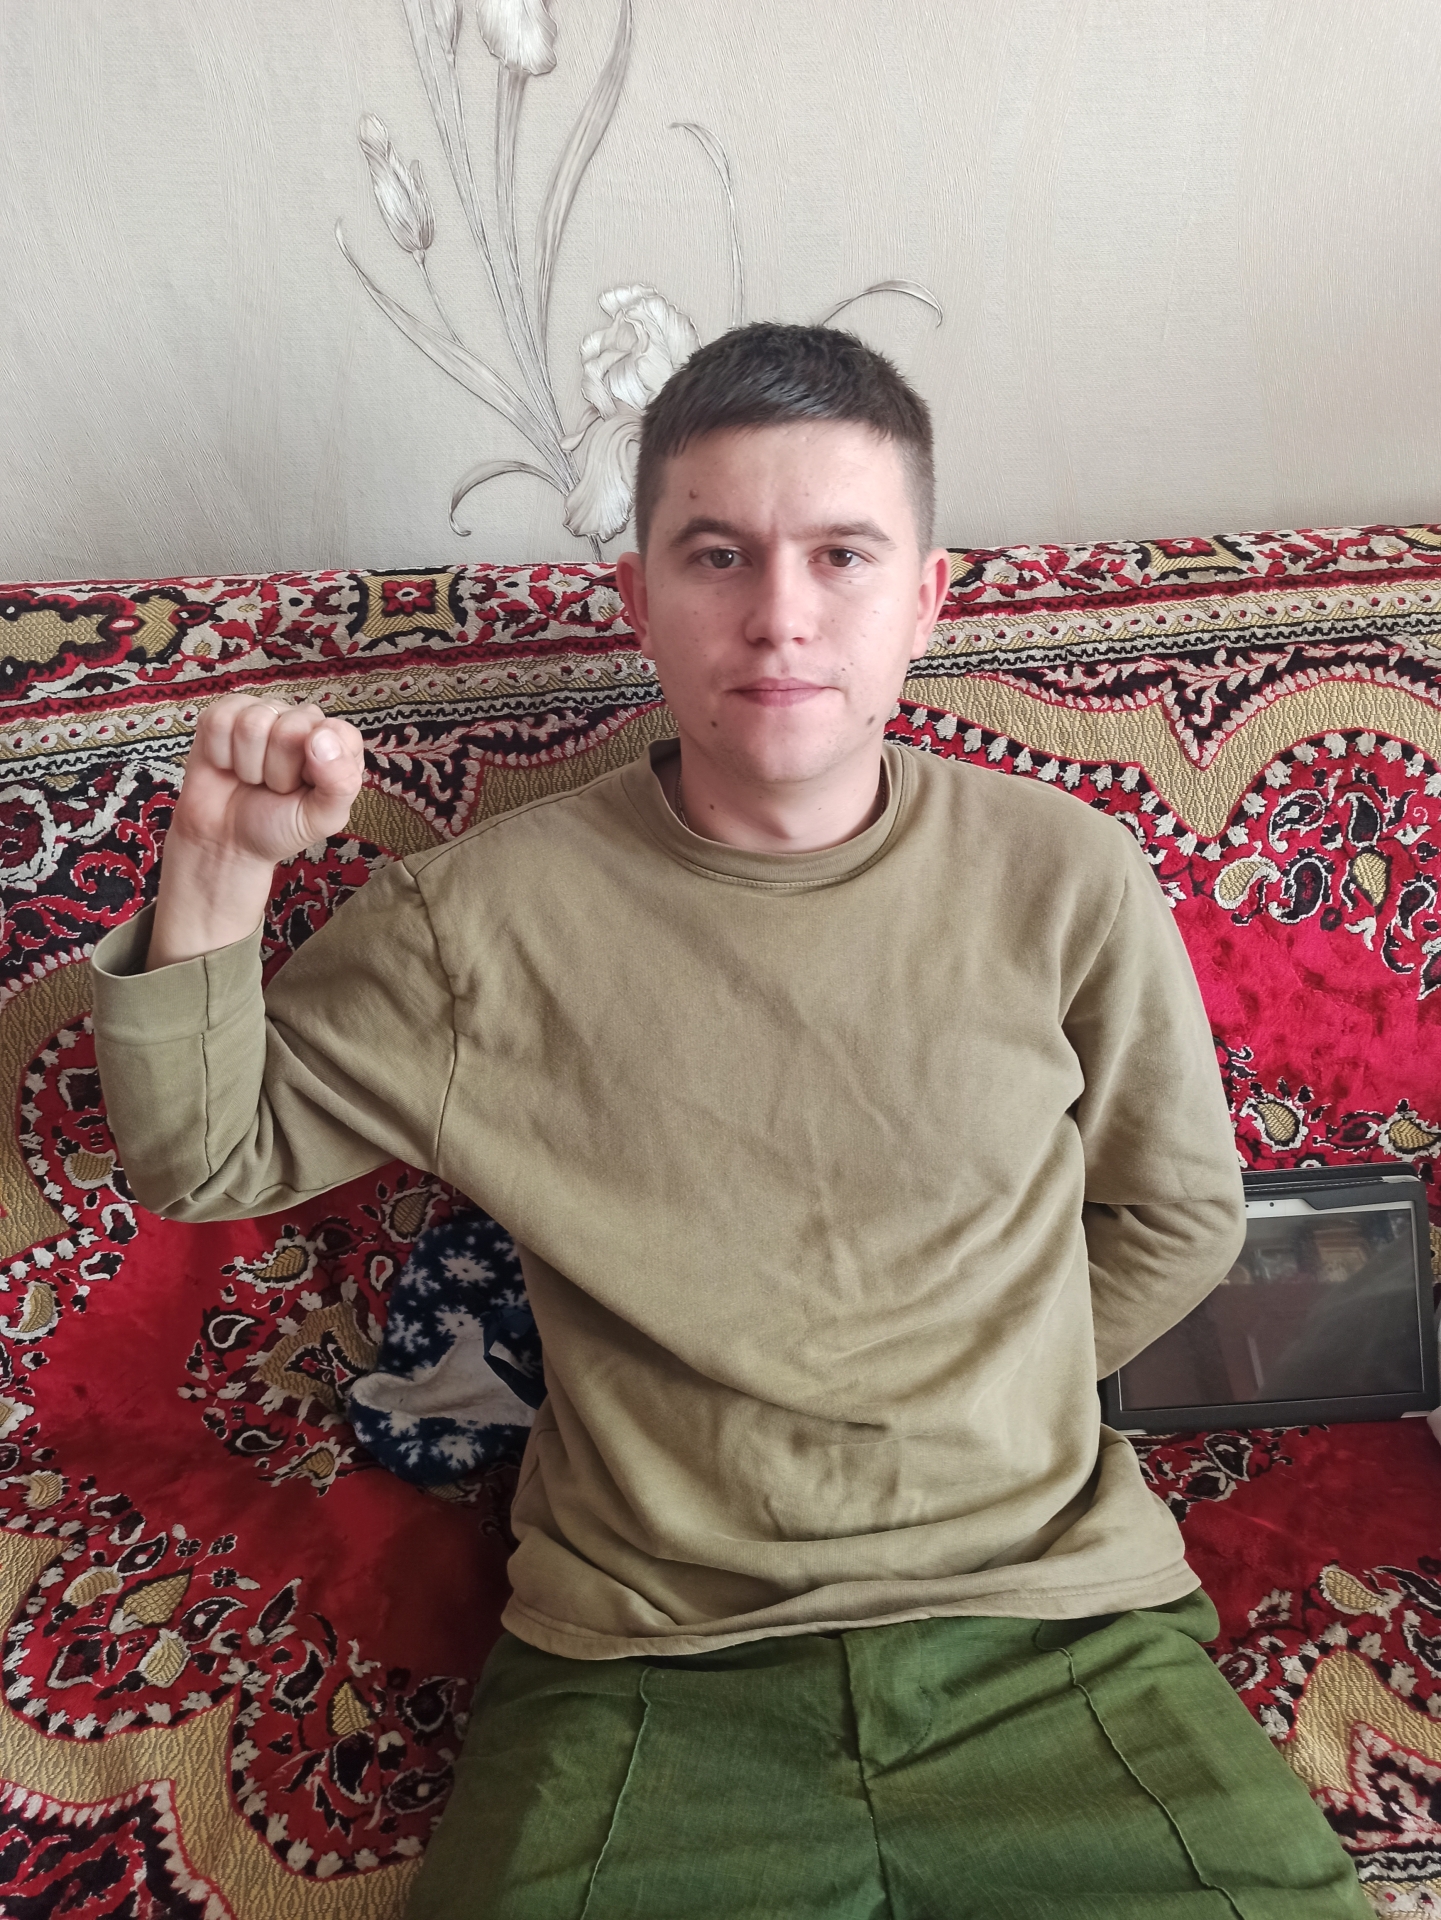
Label: clear